Interaction volume radius: 10 \u00c5
Interaction volume height: 35 \u00c5
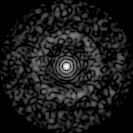
Disorder parameter: 0.8258